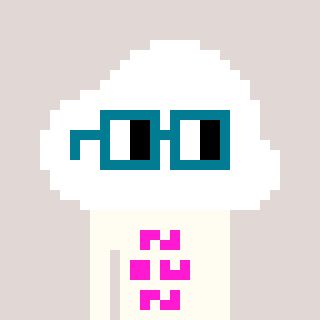
a pixel art character with square dark green glasses, a cloud-shaped head and a grayscale-colored body on a warm background